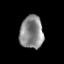
Tissue: prostate
Cell type: T cells
Senescence score: 0.2065
Nuclear area (px): 749
Mean DAPI intensity: 138.003